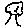
Label: tree